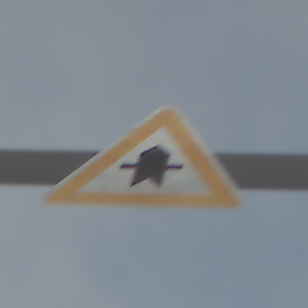
Verkehrszeichen: Vorfahrt
Umgebung: Outdoor, Nature
Tageszeit: MorningAfternoon
Wetter: Overcast
Licht: Natural
Jahreszeit: Winter
Kontrast: LowContrast